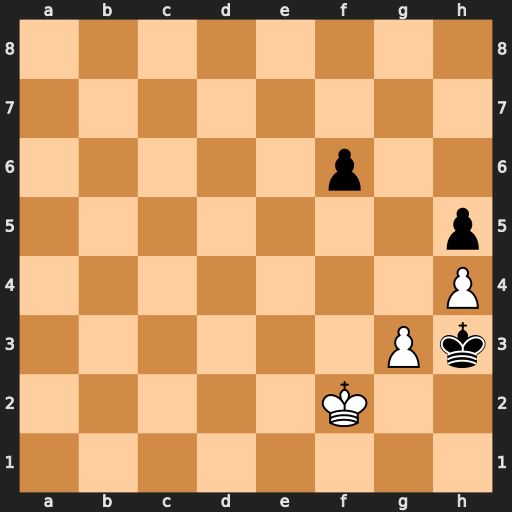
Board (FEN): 8/8/5p2/7p/7P/6Pk/5K2/8
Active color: w
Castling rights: -
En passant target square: -
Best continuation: Kf3 f5 Kf4 Kg2 Kxf5